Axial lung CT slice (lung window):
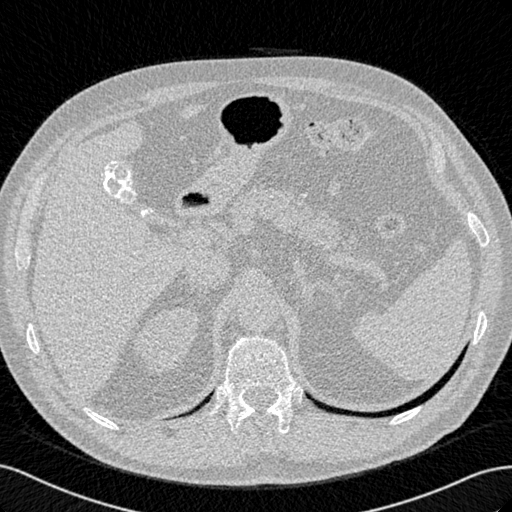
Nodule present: no